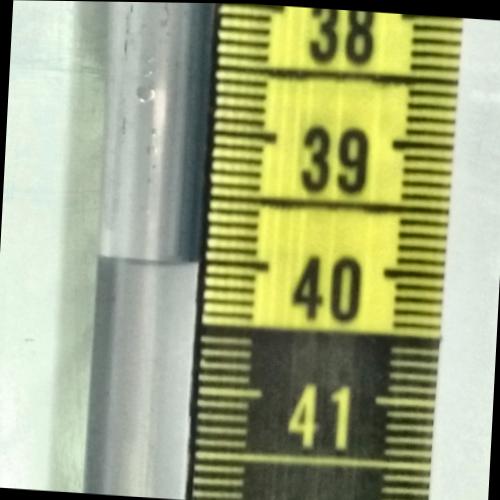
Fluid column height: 40.0 cm